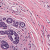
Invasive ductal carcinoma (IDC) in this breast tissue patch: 0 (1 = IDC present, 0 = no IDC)